Aerial crown-view tile of a tropical tree (Barro Colorado Island, Panama), acquired 20240813:
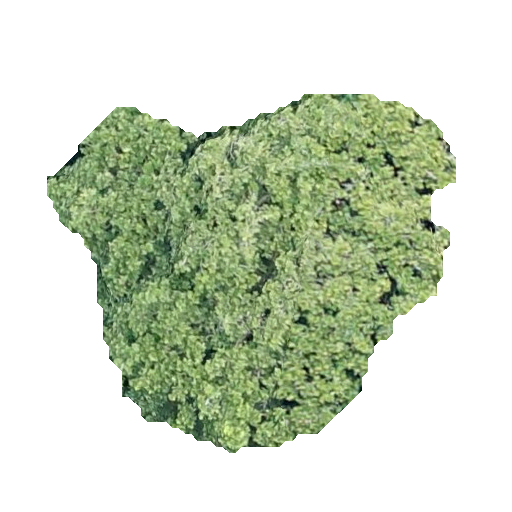
Species: Anacardium excelsum
GBIF accepted scientific name: Anacardium excelsum
Crown area: 153.67 m²